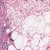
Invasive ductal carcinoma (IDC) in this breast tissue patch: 1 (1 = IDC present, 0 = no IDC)